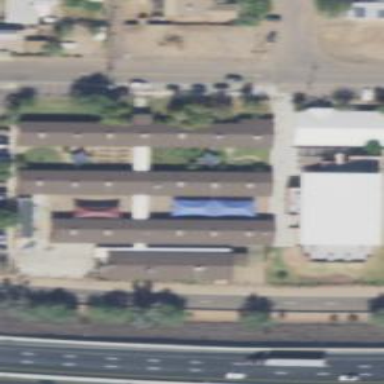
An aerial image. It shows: School.